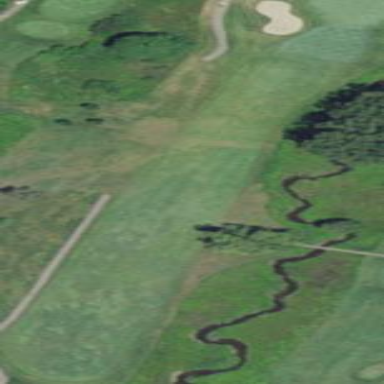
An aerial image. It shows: Golf fairway surrounded by grass.